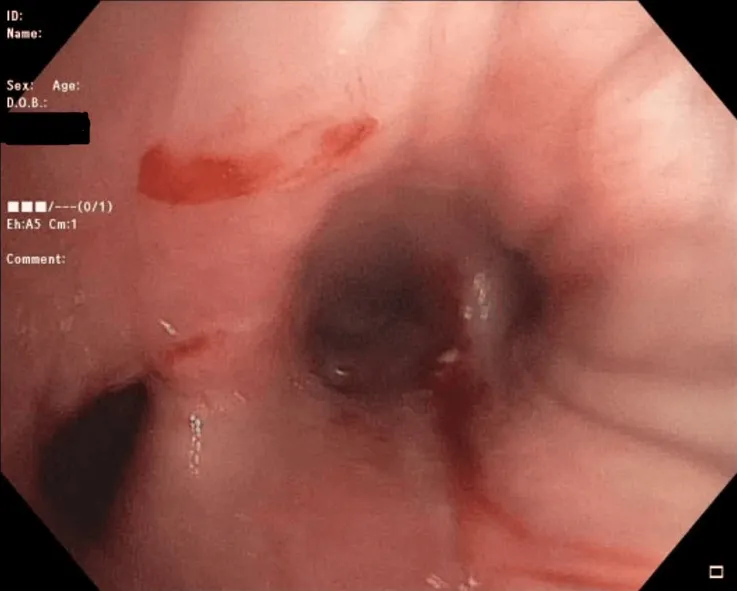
A close-up visualizing the right middle lobe, right lower lobe, and its superior segment after retrieval of the foreign body.
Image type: endoscopy (airway_endoscopy)